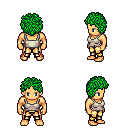
a pixel art fantasy rpg character, male body template, human, tanned skin, white pirate shirt, gold greaves, green curly afro hairstyle, four views (front, back, left, right), 2x2 character sprite sheet, small pixel art, hard edges, no anti-aliasing